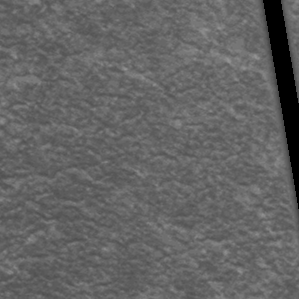
Label: frost